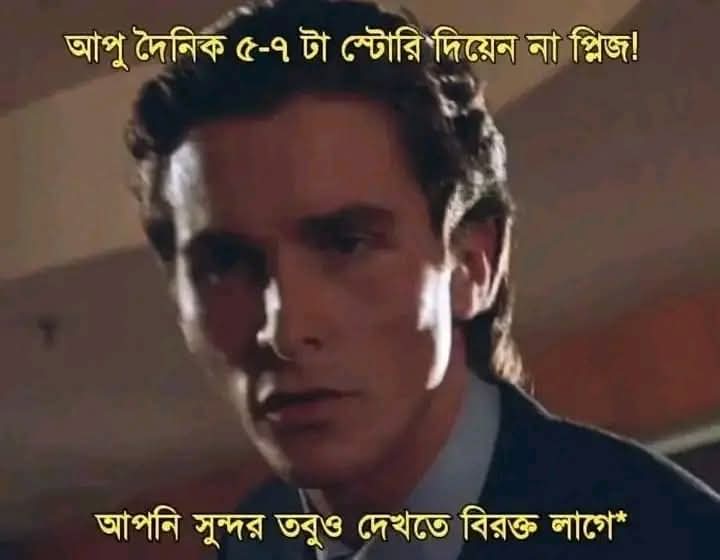
Text: আপু দৈনিক ৫-৭ টা স্টোরি দিয়েন না প্লিজ!
আপনি সুন্দর তবুও দেখতে বিরক্ত লাগে
Label: Non Hate